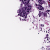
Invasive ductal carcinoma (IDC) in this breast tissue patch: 0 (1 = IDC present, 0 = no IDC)